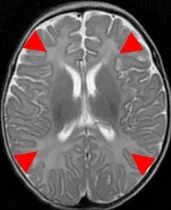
(A) MRI images obtained during hospitalization. The MRI showed a high water content in the white matter of the bilateral frontal, temporal, parietal and occipital lobes. Red arrows point to brain lesions.
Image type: radiology (mri)